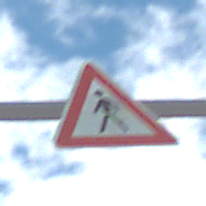
Verkehrszeichen: FussgaengerRechts
Umgebung: Outdoor, Nature
Tageszeit: Midday
Wetter: PartlyCloudy
Licht: Natural
Jahreszeit: NotSpecified
Kontrast: HighContrast